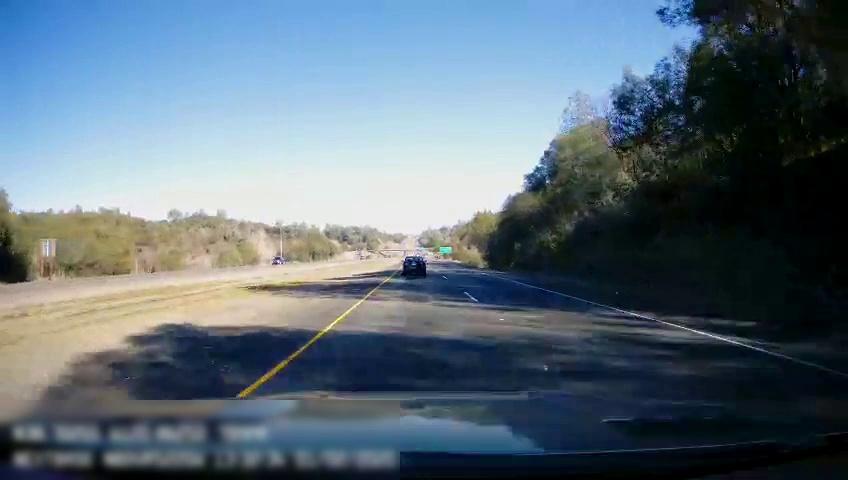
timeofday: Day
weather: Sunny
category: Drivable Space
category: Drivable Space
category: Vehicles | SUV
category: Vehicles | Car
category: Lanes | Current Lane
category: Lanes | Current Lane
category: Lanes | Alternate Lane
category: Traffic | Signs